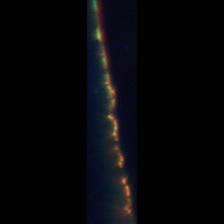
Taxon: Chaetoceros
Group: Diatoms